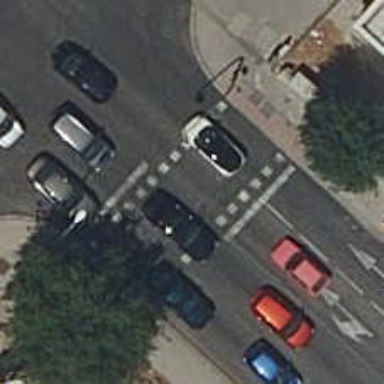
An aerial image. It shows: Zebra crossing with traffic signals.